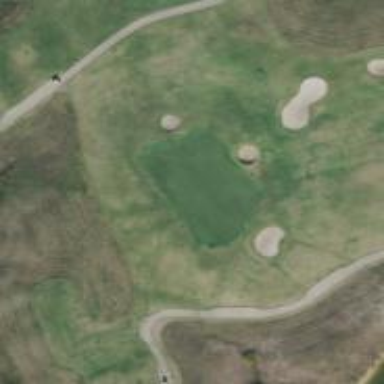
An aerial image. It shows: Golf hole.